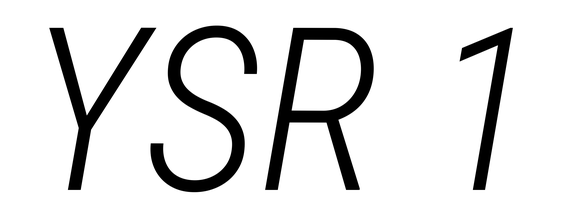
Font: Roboto-Italic_Condensed_Light_Italic